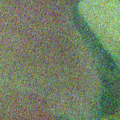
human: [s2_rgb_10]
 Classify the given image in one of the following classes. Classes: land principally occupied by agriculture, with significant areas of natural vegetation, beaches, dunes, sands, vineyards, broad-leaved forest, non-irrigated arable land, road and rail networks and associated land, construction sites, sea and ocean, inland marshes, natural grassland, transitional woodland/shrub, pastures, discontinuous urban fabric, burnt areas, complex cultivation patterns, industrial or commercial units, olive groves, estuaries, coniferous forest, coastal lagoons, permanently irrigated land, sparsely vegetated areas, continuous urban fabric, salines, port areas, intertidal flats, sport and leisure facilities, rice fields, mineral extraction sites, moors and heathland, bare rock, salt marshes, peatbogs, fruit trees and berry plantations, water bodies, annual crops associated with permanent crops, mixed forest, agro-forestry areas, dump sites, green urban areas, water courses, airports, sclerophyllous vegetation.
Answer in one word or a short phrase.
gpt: sea and ocean